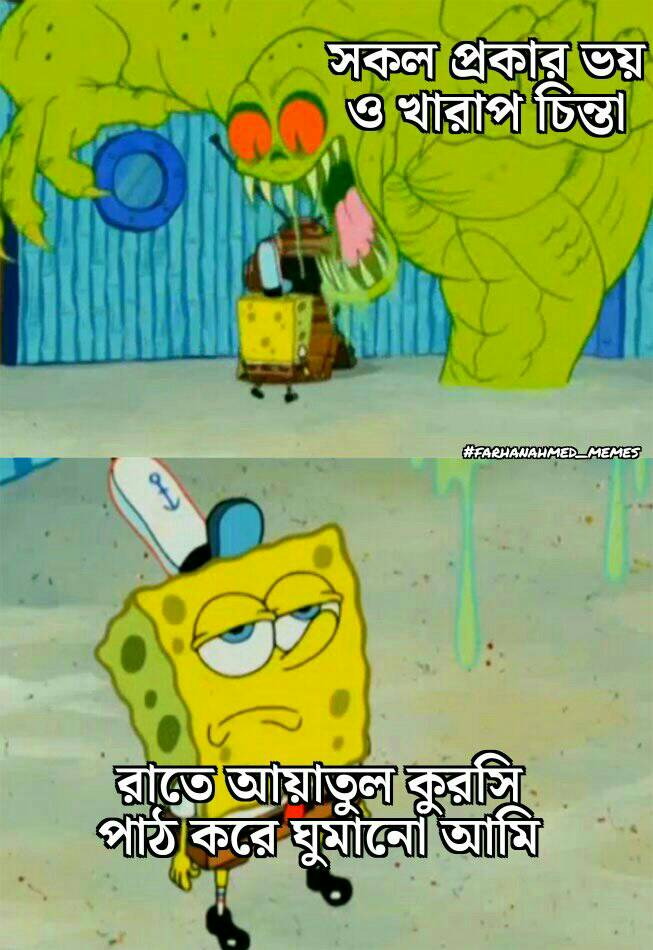
Text: সকল প্রকার ভয় ও খারাপ চিন্তা রাতে আয়াতুল কুরসি পাঠ করে ঘুমানো আমি
Label: Non Hate